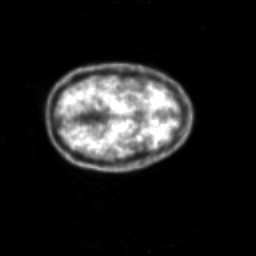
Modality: PET
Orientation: axial
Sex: female
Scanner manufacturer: siemens